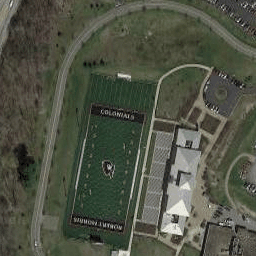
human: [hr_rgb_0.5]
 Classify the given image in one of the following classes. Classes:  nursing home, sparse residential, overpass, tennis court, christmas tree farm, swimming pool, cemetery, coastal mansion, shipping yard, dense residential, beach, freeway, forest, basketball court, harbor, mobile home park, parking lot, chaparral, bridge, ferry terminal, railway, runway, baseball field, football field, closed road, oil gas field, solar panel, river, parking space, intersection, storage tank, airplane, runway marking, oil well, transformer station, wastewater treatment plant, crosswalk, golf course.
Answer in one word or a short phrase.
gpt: football field